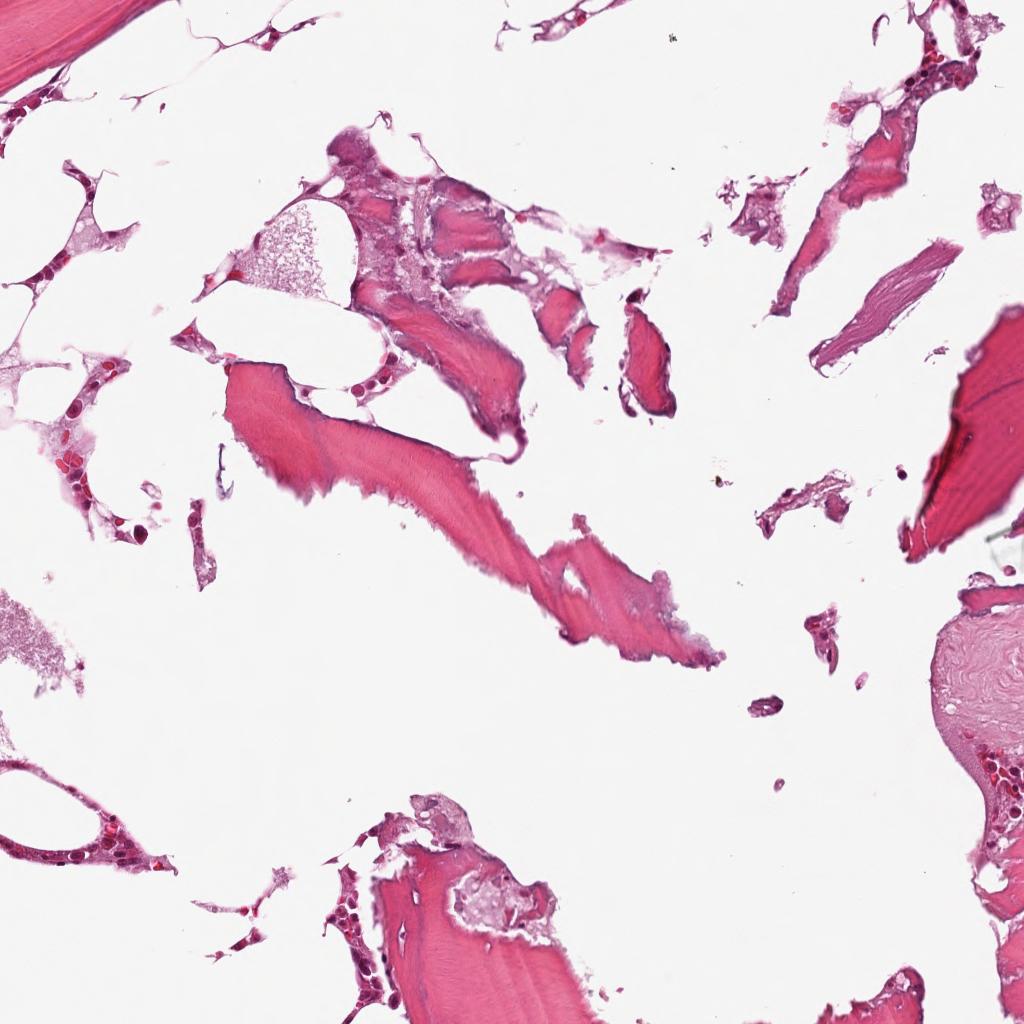
Label: Non-Tumor